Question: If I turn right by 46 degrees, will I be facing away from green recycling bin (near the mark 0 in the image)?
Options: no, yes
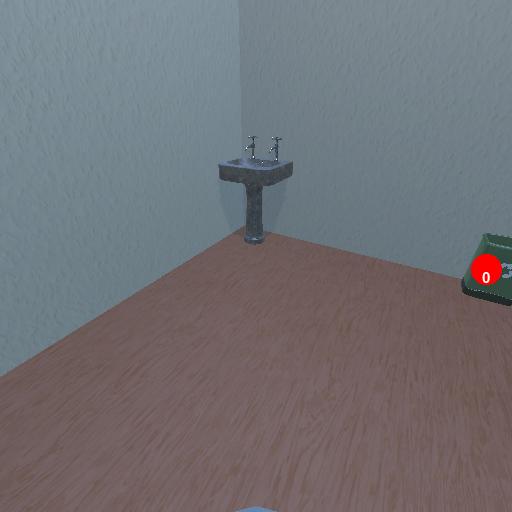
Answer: no